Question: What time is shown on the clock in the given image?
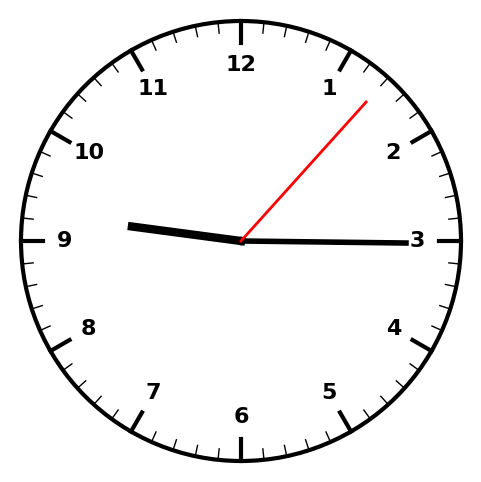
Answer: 09:15:07